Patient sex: M
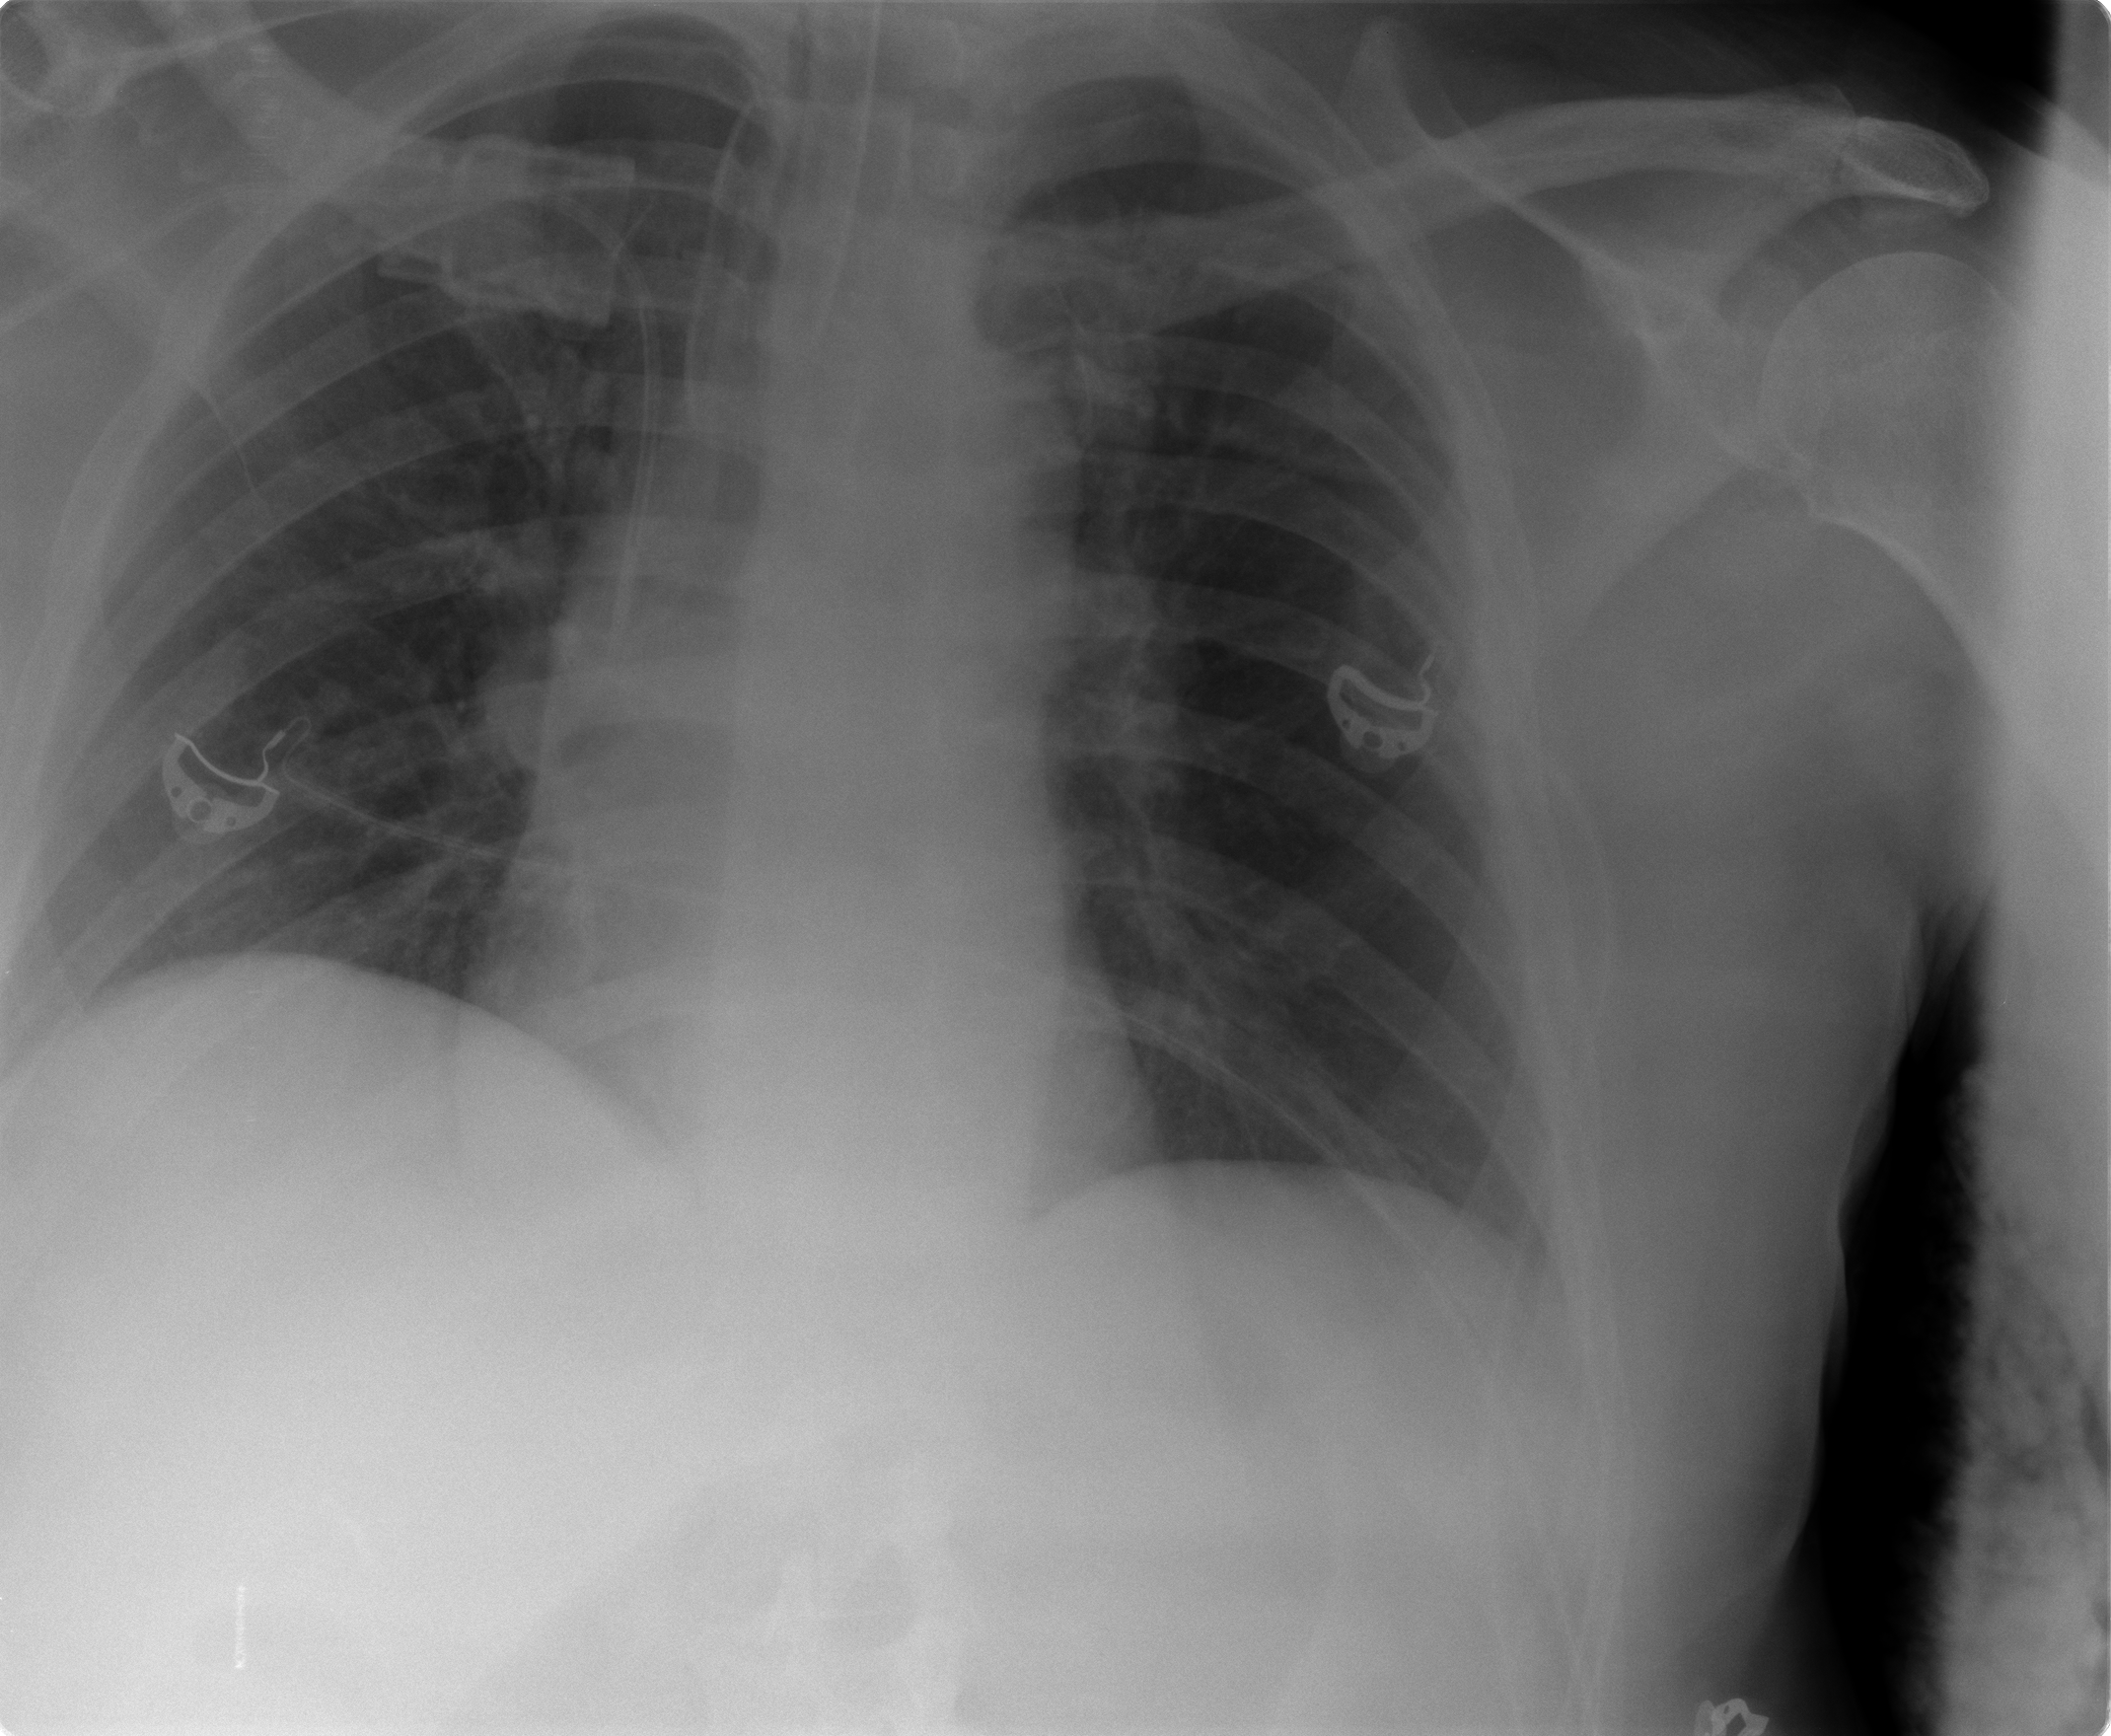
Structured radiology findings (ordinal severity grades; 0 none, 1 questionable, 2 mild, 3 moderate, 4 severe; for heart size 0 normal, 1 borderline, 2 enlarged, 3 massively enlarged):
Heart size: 0
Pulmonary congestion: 1
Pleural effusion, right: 0
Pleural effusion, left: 1
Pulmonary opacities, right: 0
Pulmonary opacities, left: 0
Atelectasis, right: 0
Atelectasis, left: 0